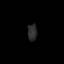
Tissue: prostate
Cell type: Epithelial cells
Senescence score: 0.3524
Nuclear area (px): 148
Mean DAPI intensity: 45.162